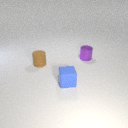
small purple metal cylinder behind small blue rubber cube